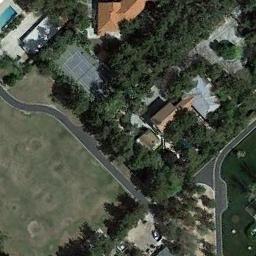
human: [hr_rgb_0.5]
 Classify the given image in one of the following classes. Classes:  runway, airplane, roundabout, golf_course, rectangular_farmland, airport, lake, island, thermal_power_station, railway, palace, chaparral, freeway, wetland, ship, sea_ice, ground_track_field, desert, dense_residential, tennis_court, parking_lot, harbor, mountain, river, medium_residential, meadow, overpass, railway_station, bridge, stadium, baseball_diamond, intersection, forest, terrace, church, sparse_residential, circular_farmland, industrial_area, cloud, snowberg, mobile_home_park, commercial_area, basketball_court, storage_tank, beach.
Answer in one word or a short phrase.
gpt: tennis_court